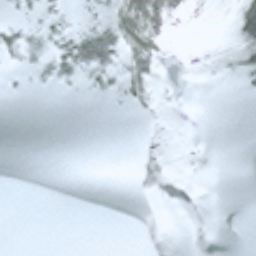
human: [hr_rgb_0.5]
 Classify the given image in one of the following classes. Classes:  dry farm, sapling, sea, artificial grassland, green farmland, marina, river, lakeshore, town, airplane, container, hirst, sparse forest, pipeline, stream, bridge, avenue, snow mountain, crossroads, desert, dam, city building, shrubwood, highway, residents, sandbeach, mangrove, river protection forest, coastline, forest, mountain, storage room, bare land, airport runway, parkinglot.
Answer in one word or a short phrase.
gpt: snow mountain